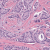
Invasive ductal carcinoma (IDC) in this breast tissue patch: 1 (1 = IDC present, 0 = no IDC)